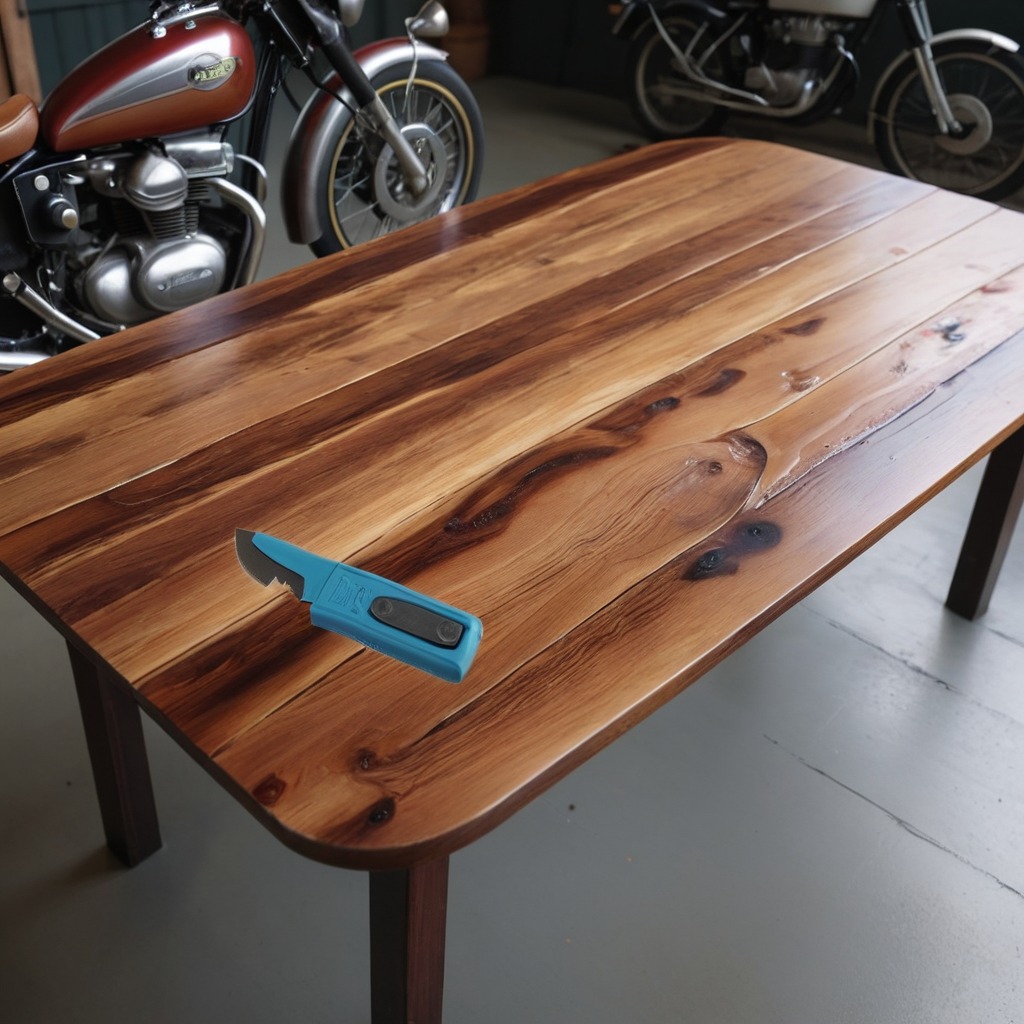
A utility knife lies on an oil-spilled wooden table in a vintage motorcycle garage.